Question: I have question about joining 4 tables from below graph:

I have tried to do this like that:
'''
SELECT (something)
FROM Employee_Territories as et
INNER JOIN Employees as e
ON et.employeeID=e.employeeID
INNER JOIN Territories as t
ON et.territoryID=t.territoryID
'''
but what's next? I don't know how to put here connection between Region and Territories by RegionID. Could you please help?
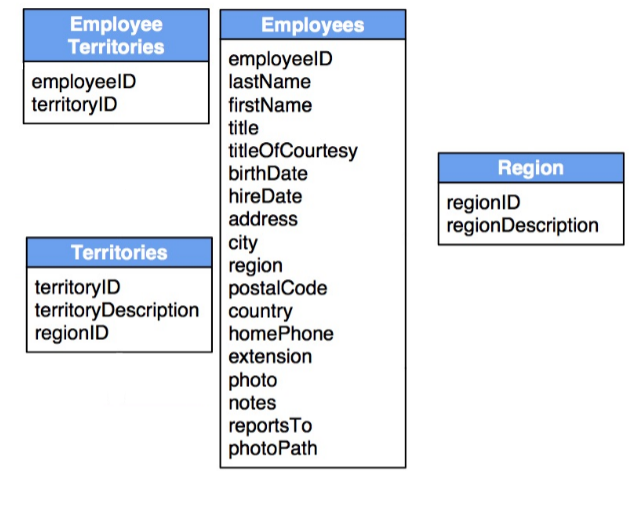
Answer: You can bring in 'Region' from the 'Territories' table, using 'RegrionID' as the joining column:
'''
SELECT (something)
FROM
Employee_Territories as et
INNER JOIN Employees as e
ON et.employeeID = e.employeeID
INNER JOIN Territories as t
ON et.territoryID = t.territoryID
INNER JOIN Region as r
ON r.regionID = t.regionID
'''